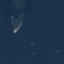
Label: SeaLake